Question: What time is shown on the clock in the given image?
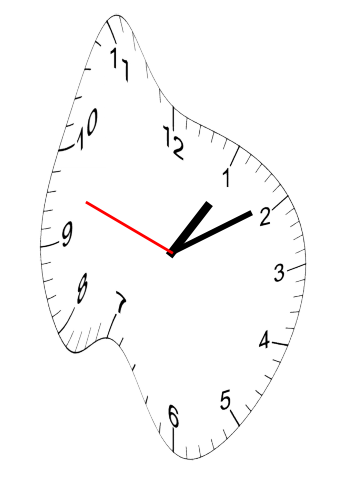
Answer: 01:09:48